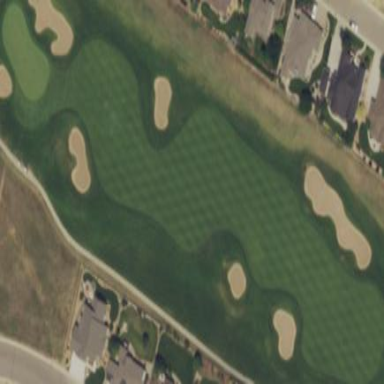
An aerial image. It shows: Grassy area designated as golf fairway.